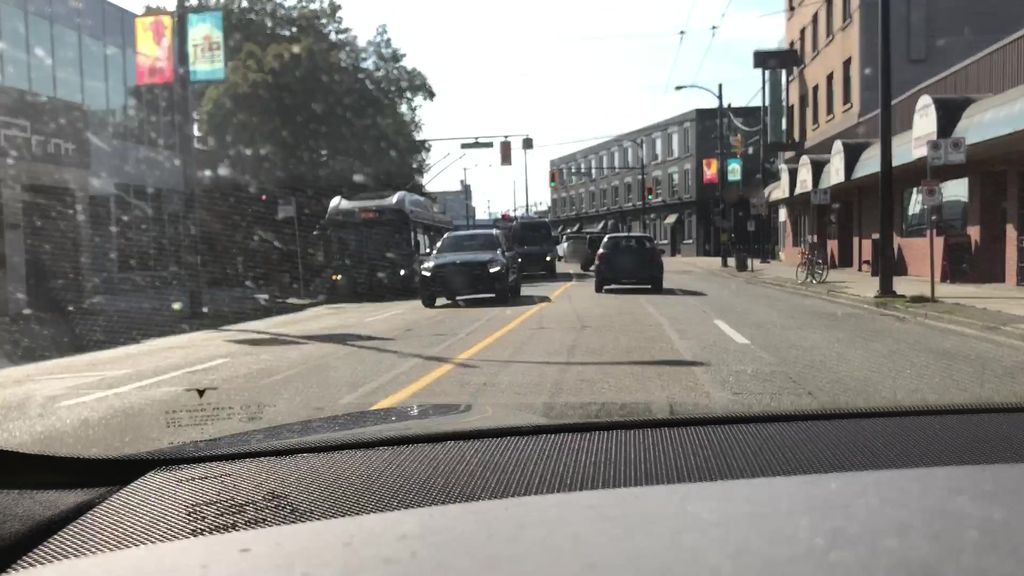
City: vancouver